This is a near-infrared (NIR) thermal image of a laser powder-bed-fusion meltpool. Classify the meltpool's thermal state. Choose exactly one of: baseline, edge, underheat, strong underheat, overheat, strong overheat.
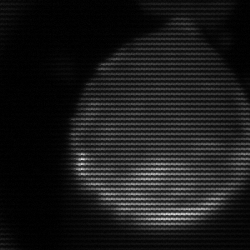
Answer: edge